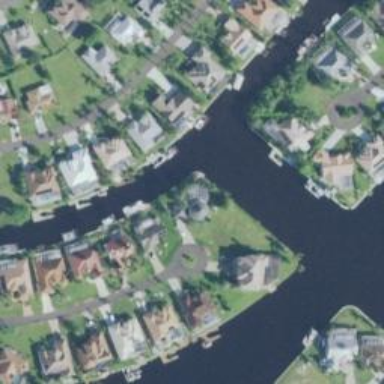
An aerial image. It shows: Canal.